Question: I have a container with auto-width and some margin left and right:
'''
.inner {
margin-left: 20px;
margin-right: 20px;
width: auto;
}
'''
And in this container different elements. Some elements should be 100% of the page (without the margin) and for that I use calc():
'''
.fullwidthelement {
left: -20px;
width: calc(100% + 40px);
width: -webkit-calc(100% + 40px);
}
'''
But it looks like Safari (5.1.7 on Windows 8) can't handle that. In the Web Inspector I see e yellow exclamation mark and it does not take the rule for the width:

So, is there a work around for this or can I get Safari to work fine with calc somehow?
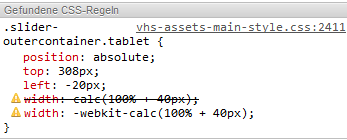
Answer: it is important to note that you should always specify the properties with vendor prefixes <URL> :
'''
.fullwidthelement {
left: -20px;
width: -webkit-calc(100% + 40px);
width: calc(100% + 40px);
}
'''
, if you check <URL>' function.